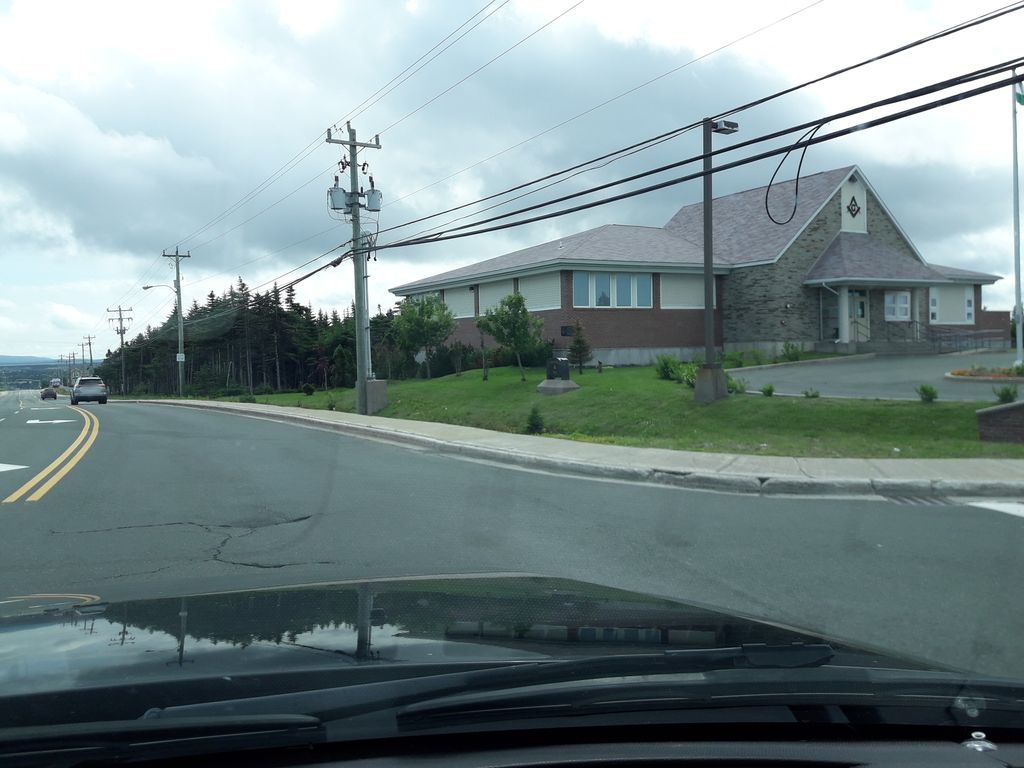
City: st_johns